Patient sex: M
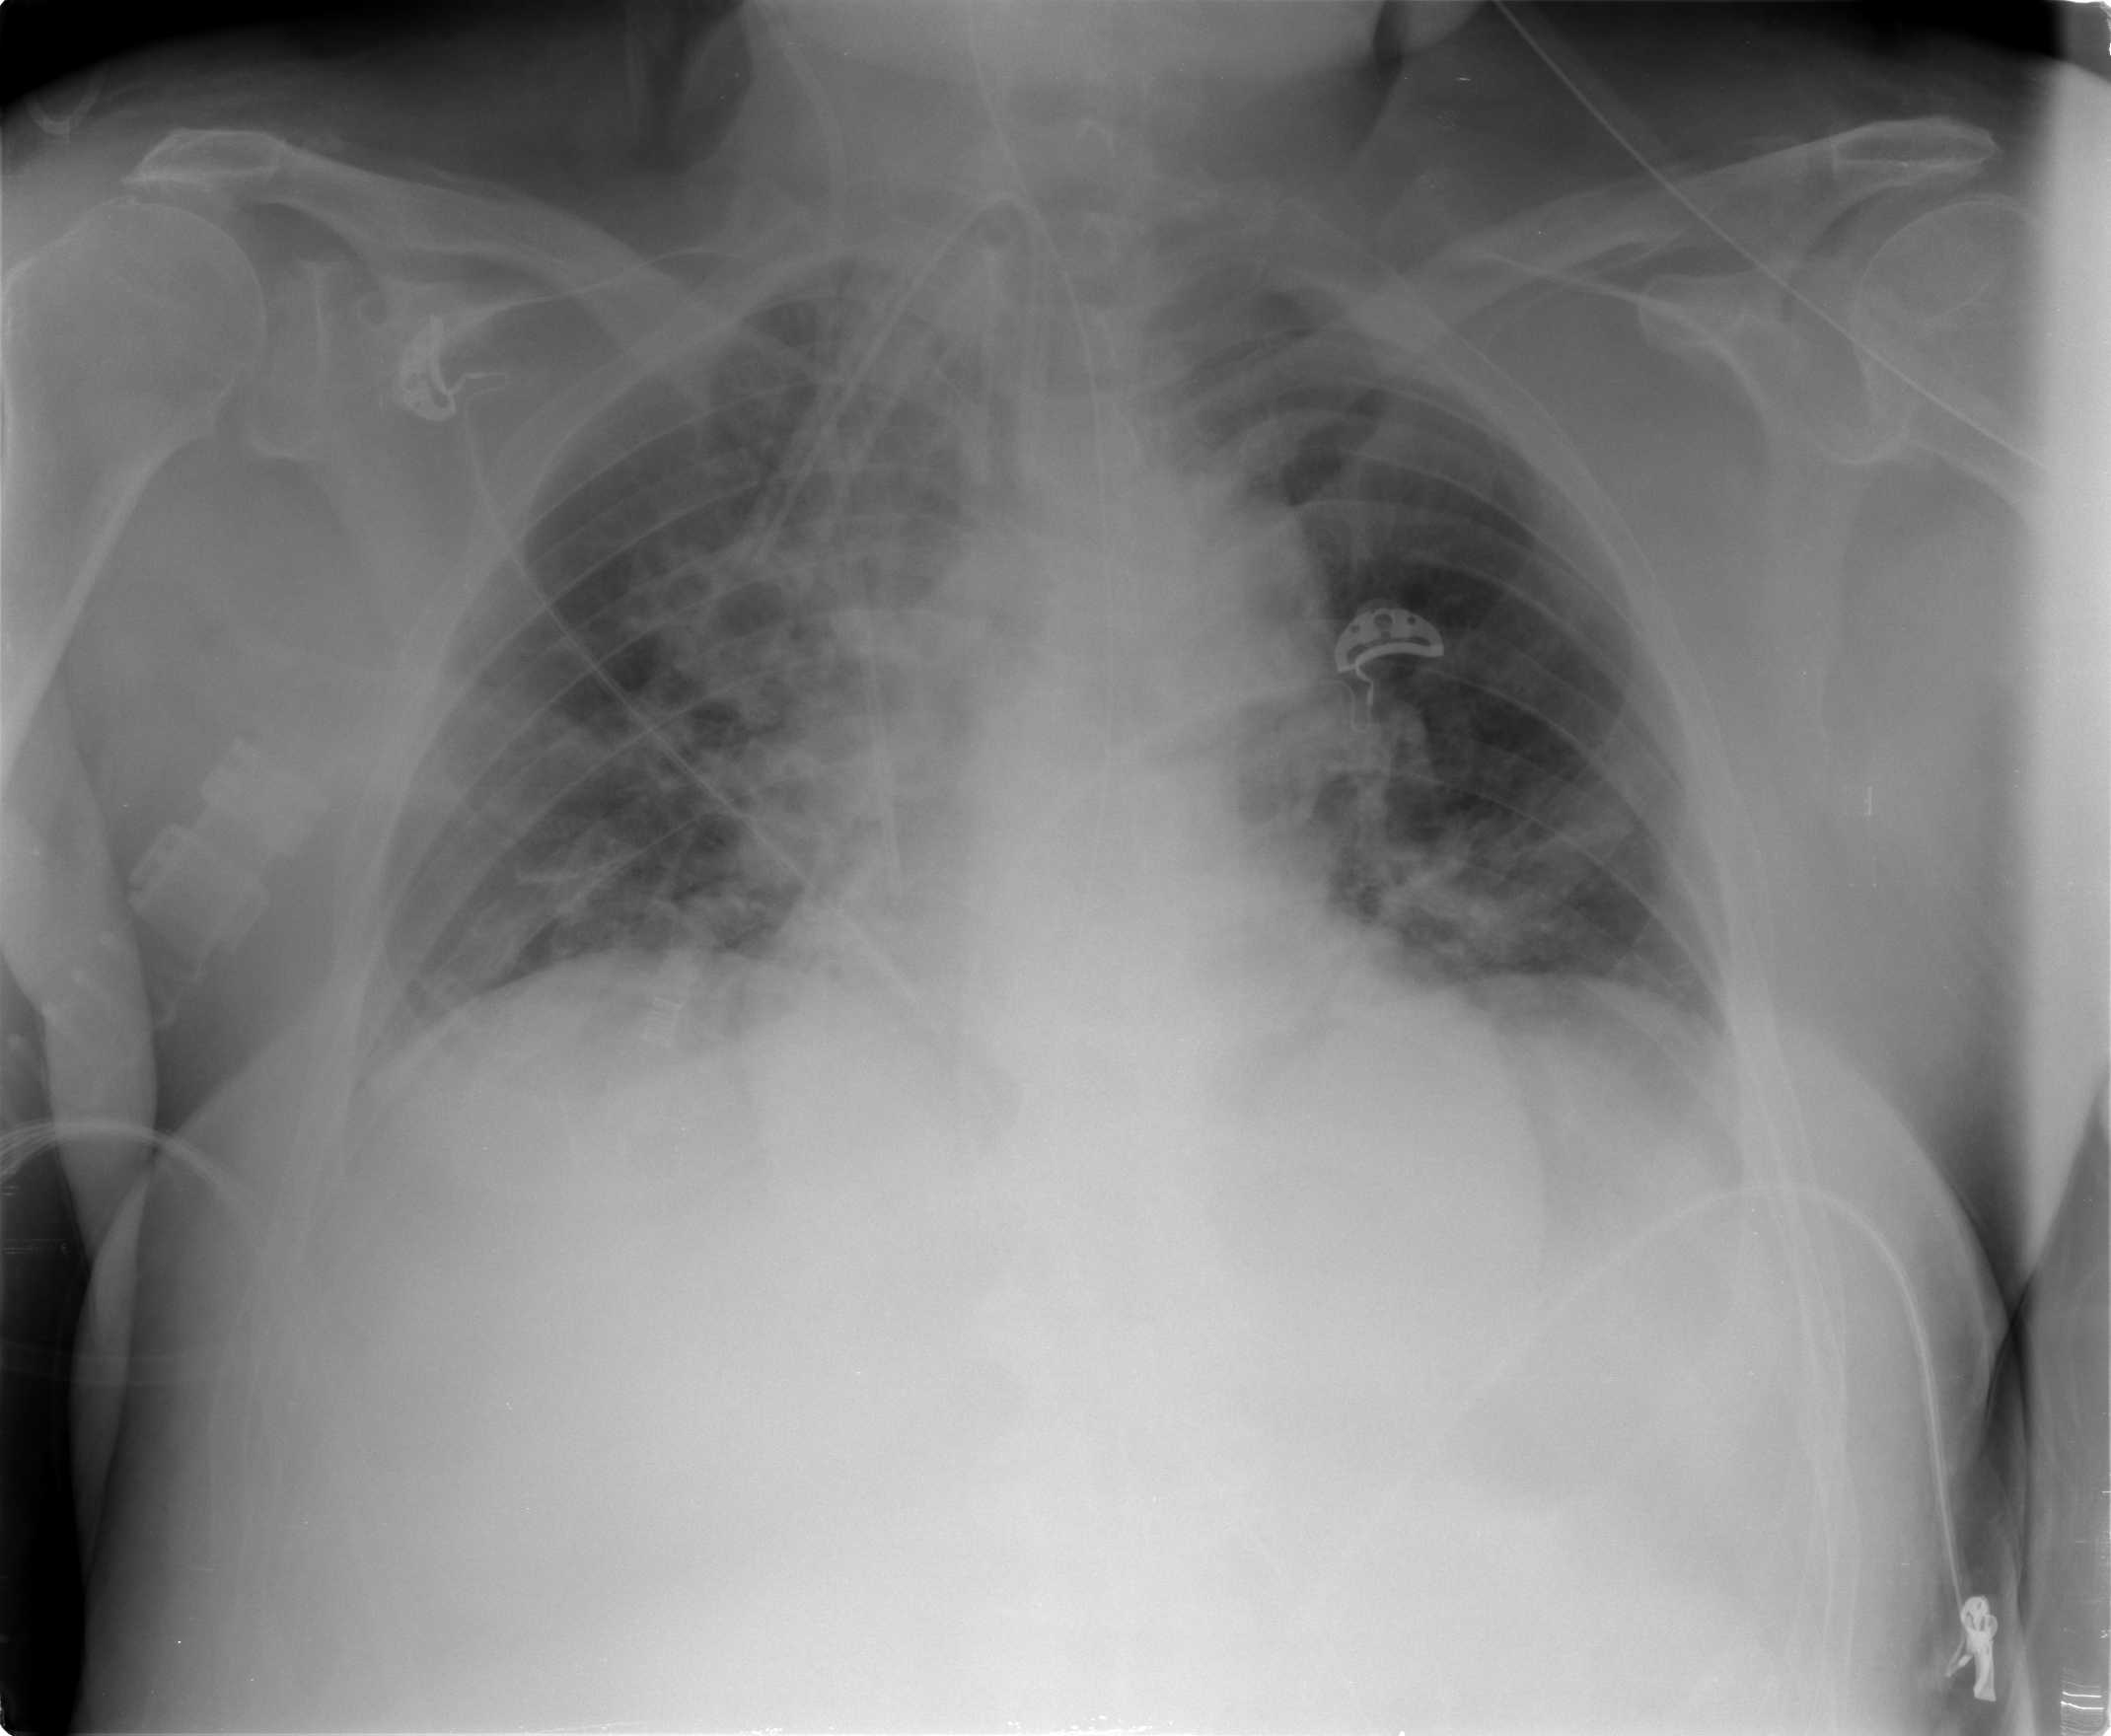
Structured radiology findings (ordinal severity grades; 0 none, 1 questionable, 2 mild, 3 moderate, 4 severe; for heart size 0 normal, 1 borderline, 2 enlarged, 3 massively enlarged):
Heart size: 0
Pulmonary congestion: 2
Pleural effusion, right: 1
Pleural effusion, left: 0
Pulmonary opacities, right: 2
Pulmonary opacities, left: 1
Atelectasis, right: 2
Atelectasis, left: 2